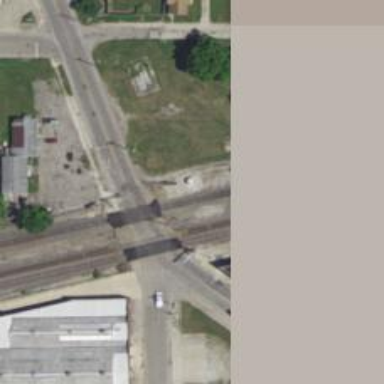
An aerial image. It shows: Railway crossover.